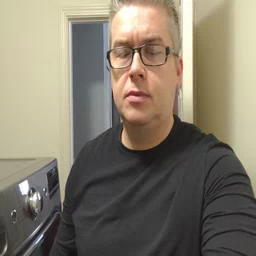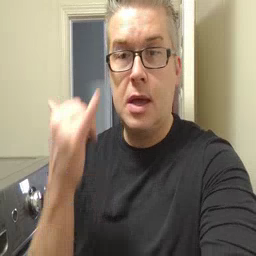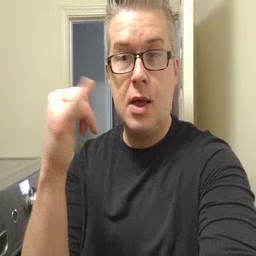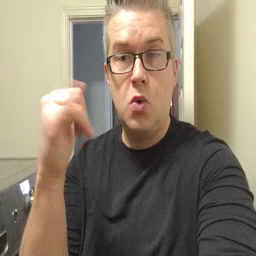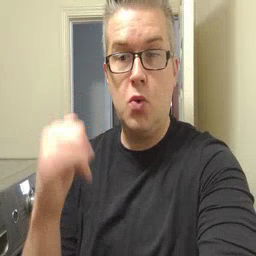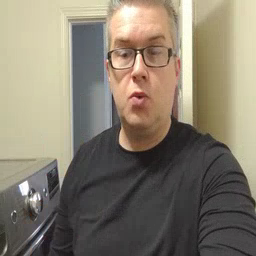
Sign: yellow